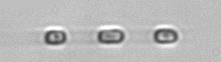
Label: Skeletonema